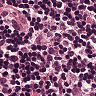
Metastatic tissue present: no